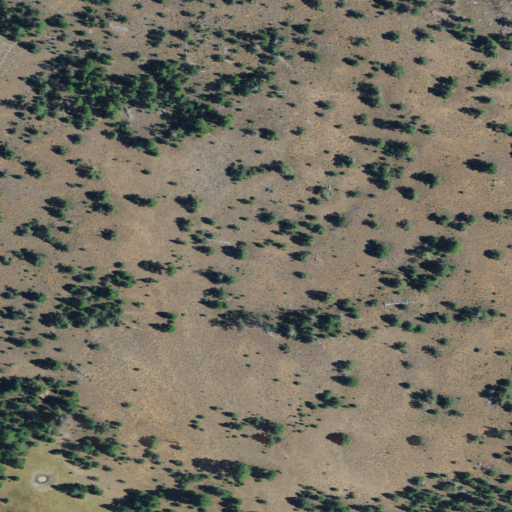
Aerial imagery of plain(s) in Oregon named Smith Meadows containing shrub, evergreen forest, and grassland